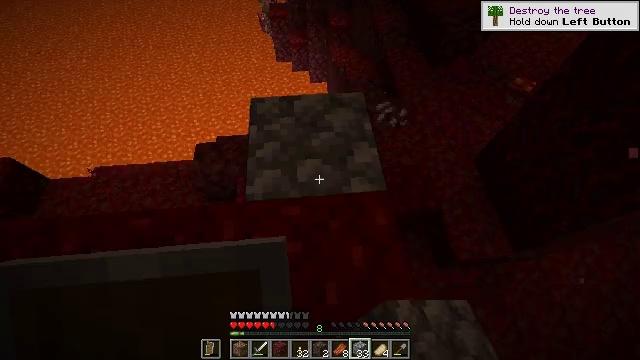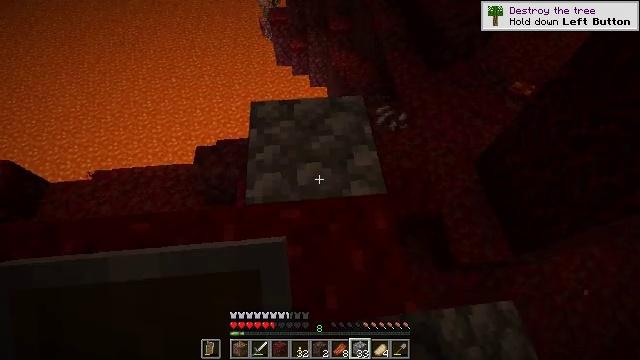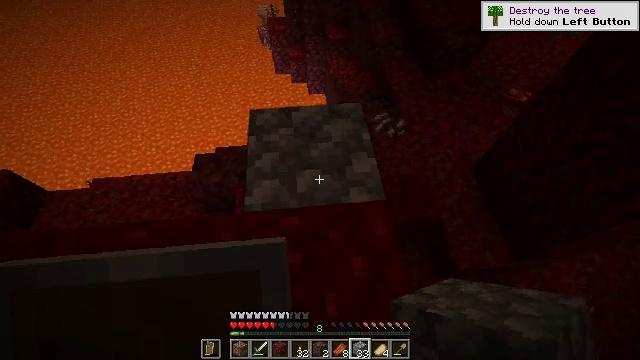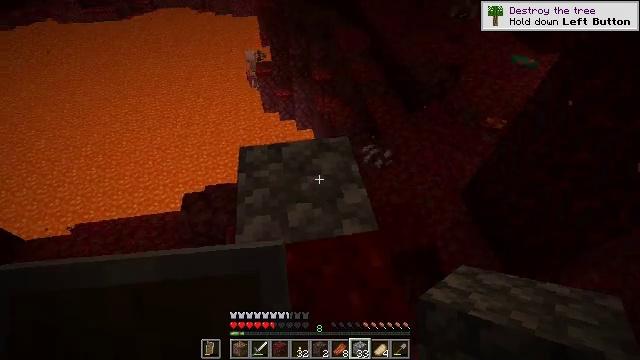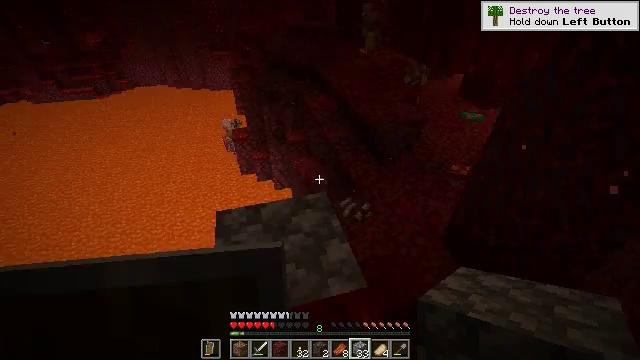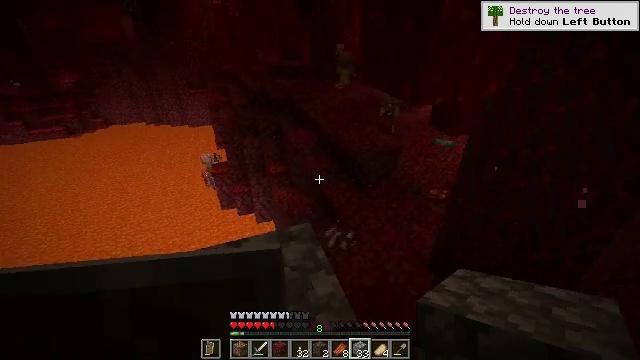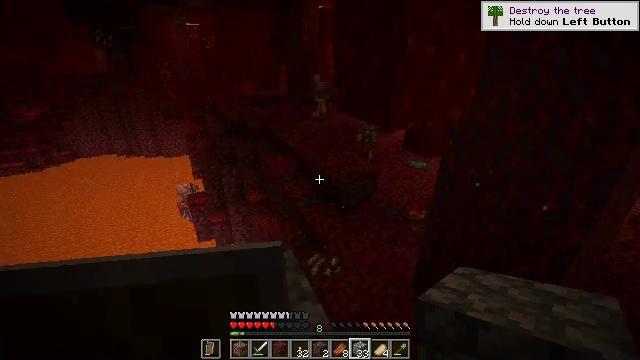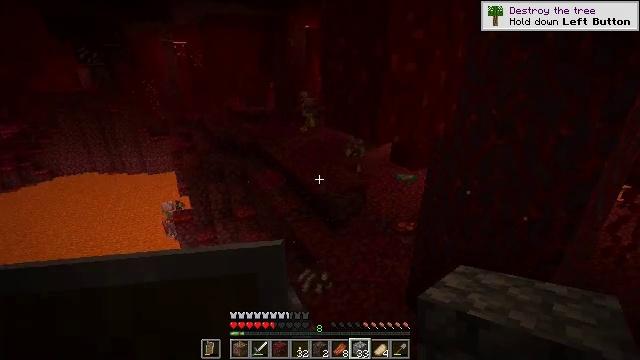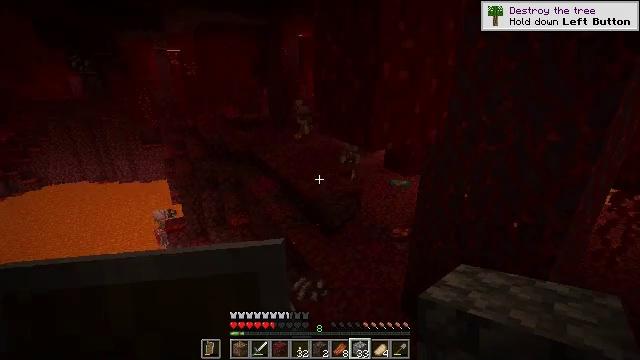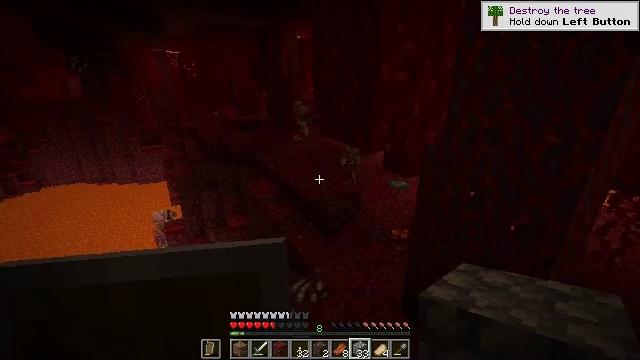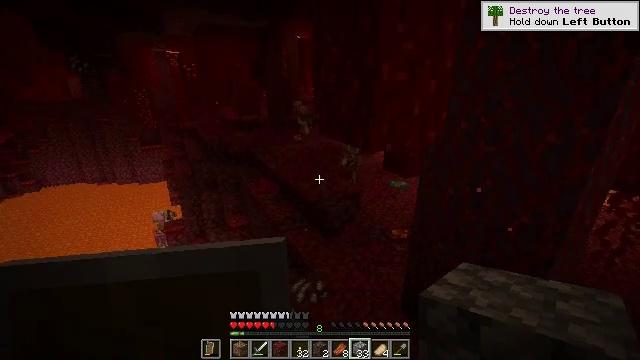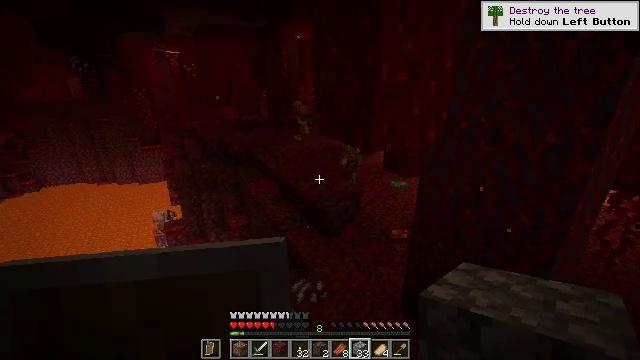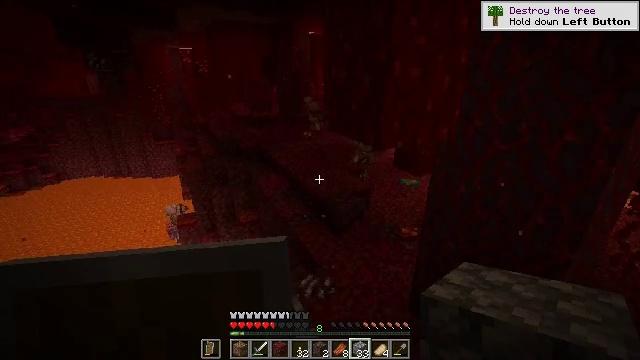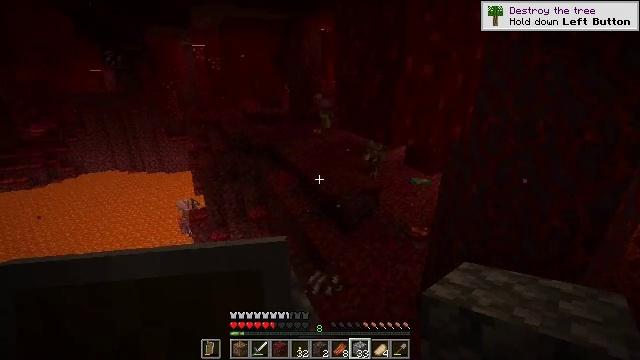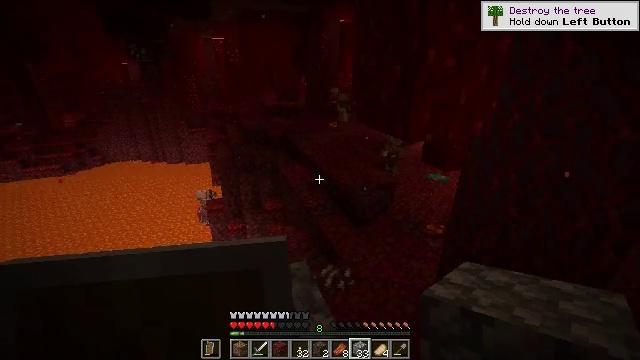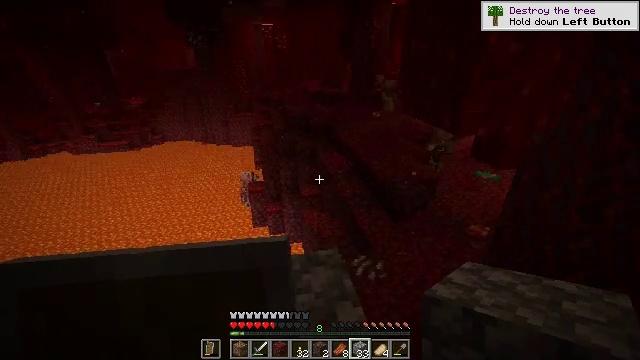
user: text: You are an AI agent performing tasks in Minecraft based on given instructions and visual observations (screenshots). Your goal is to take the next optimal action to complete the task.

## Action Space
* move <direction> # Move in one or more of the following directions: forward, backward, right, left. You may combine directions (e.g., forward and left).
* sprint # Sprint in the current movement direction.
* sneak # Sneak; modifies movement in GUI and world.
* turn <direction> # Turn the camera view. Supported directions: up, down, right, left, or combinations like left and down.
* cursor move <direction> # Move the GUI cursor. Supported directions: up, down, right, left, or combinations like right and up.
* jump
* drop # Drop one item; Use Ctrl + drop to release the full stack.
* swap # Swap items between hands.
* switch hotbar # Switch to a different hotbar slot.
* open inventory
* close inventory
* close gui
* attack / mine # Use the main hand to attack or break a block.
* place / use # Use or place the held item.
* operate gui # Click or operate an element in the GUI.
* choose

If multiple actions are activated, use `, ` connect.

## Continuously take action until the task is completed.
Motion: motion action
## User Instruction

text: Attack the nether wart block to break it.
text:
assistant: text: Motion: no_op
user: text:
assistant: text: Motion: turn up
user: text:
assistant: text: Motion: turn right and up
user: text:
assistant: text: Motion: turn right and up
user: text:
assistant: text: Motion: turn right and up
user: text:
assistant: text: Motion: turn right and up
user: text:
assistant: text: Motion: turn right and up
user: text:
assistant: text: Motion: turn right and up
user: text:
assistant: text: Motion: no_op
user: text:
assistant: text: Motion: no_op
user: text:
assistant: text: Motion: no_op
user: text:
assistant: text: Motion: turn left
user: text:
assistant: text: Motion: turn left
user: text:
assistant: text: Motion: turn left and down
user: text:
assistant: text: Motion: turn left and down
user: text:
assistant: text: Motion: turn left and down
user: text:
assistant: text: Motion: turn left and down
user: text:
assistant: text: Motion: turn left and down
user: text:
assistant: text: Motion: no_op
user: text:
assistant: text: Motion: no_op
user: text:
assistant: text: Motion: move forward
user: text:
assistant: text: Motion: move forward
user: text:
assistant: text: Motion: move forward
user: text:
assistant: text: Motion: move forward, turn right
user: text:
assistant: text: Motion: turn right
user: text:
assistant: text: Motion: turn right and up
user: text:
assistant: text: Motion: turn right and up
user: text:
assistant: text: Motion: turn right and up
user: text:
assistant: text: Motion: turn right and up
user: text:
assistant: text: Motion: turn right